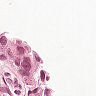
Metastatic tissue present: yes